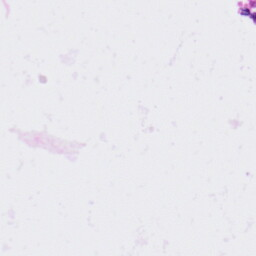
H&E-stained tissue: Ovarian